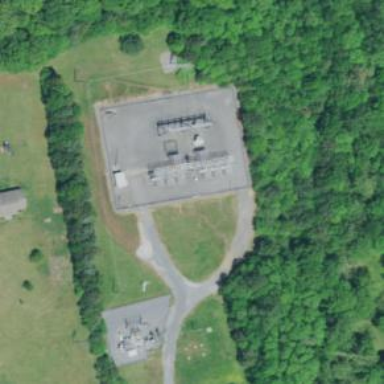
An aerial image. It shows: Distribution substation surrounded by fence.